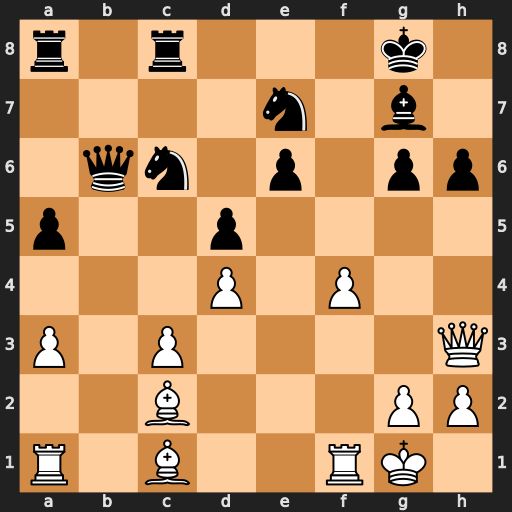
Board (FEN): r1r3k1/4n1b1/1qn1p1pp/p2p4/3P1P2/P1P4Q/2B3PP/R1B2RK1
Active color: w
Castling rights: -
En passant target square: -
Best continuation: Qxe6+ Kh8 f5